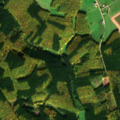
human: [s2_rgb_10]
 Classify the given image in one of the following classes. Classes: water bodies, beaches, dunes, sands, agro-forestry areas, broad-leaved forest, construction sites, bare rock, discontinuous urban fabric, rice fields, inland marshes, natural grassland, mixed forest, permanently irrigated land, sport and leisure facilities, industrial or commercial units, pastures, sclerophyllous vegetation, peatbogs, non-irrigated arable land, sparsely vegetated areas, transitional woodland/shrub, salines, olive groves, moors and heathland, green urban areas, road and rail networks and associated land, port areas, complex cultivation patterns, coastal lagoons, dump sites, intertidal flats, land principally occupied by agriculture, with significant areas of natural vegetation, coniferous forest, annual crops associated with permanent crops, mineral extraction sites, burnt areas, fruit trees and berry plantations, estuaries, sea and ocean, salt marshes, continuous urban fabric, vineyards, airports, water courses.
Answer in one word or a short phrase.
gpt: non-irrigated arable land, pastures, broad-leaved forest, mixed forest